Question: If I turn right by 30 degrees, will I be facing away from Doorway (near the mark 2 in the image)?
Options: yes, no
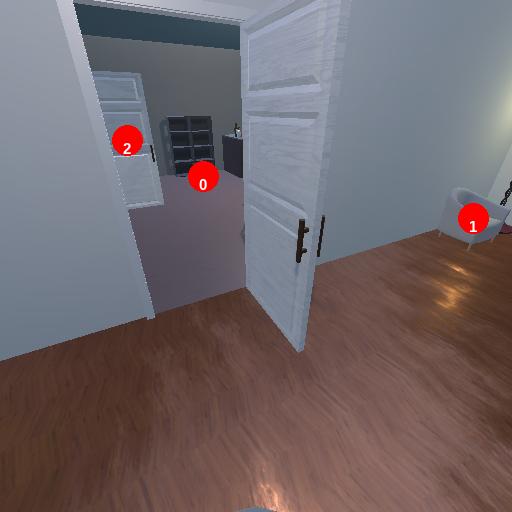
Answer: yes